Электрический нагреватель воды состоит из двух коаксиальных хорошо проводящих цилиндров длиной $L$. Радиус внутреннего цилиндра равен $r$, расстояние между цилиндрами значительно меньше радиусов цилиндров и равно $h$. Цилиндры подключены к источнику постоянного напряжения $U_{0}$. Между цилиндрами медленно протекает вода, которая нагревается благодаря протекающему через нее электрическому току.
Рассчитайте, с какой скоростью должна течь вода, чтобы ее температура повысилась на $\Delta t$ градусов. Характеристики воды: плотность $\gamma$, удельное электрическое сопротивление $\rho$, удельная теплоемкость $c$. Теплоемкостями цилиндров и потерями теплоты в окружающую среду можно пренебречь.
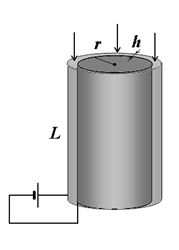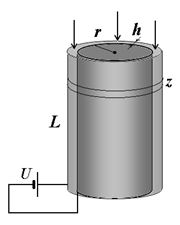
Решение: Выделим тонкий слой воды толщиной $z$, перпендикулярный оси системы. Этот слой воды пройдет через нагреватель за время $\tau-\frac{L}{v}$, где $v$ — искомая скорость течения. Вода будет нагреваться за счет теплоты, выделяющейся при прохождении электрического тока. Это количество теплоты определяется по закону Джоуля–Ленца$$Q=\frac{U^{2}}{R}\tau. \ (1)$$Здесь $R$ — электрическое сопротивление выделенного слоя воды. Учитывая, что электрический ток протекает перпендикулярно поверхностям цилиндров, это сопротивление равно$$R=\rho\frac{h}{2\pi rz}. \ (2)$$  Вся выделяющая в слое теплота идет на ее нагревание, поэтому может быть определена по формуле $Q=cm\Delta t$. Масса выделенного слоя равна $m=V \gamma =2\pi rzh\gamma$. Уравнение теплового баланса имеет вид $$\frac{U^{2}}{\rho\frac{h}{2\pi rz}}\frac{L}{v}=c\cdot 2\pi rzh\gamma\cdot \Delta t. \ (3)$$Из этого уравнения находим$$v=\frac{U^{2} L}{\rho h^{2}c\gamma \Delta t}. \ (4)$$
Ответ: $$v=\frac{U^{2} L}{\rho h^{2}c\gamma \Delta t}. $$
Темы:
T, Жаутыковские